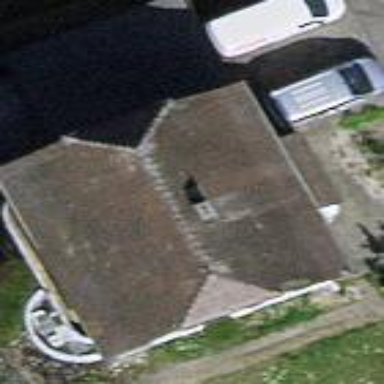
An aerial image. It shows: Detached building with gabled roof.